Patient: sex F, age 76
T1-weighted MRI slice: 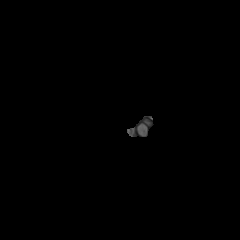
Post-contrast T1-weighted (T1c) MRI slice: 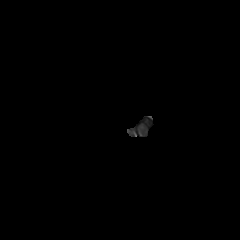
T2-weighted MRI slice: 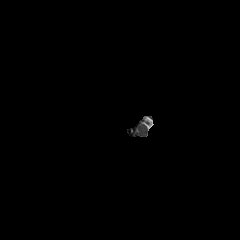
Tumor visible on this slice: no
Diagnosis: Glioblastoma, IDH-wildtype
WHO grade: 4